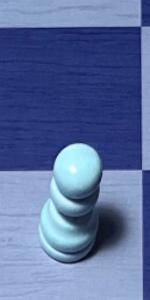
Label: Pawn_White